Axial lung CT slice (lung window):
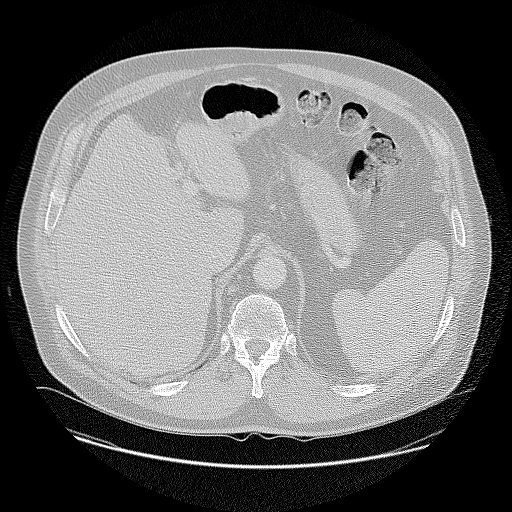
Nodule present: no